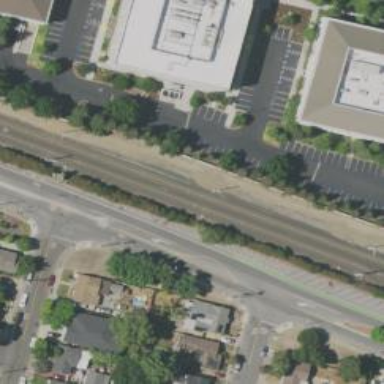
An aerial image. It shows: Secondary road with asphalt surface and sidewalk on the left side.